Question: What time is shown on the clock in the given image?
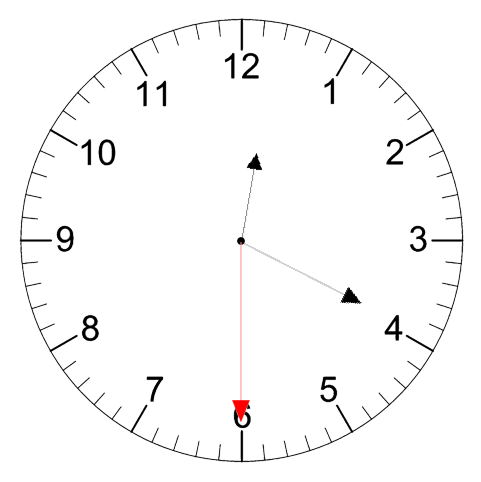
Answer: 12:19:30